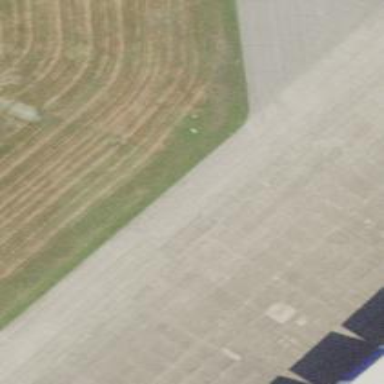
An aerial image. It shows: Image of taxiway at airport.